Interaction volume radius: 5 \u00c5
Interaction volume height: 15 \u00c5
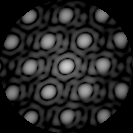
Disorder parameter: 0.07046